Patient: sex M, age 43
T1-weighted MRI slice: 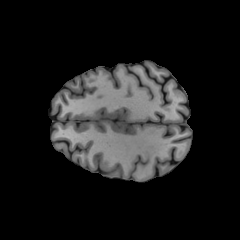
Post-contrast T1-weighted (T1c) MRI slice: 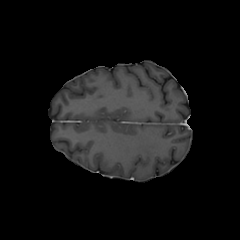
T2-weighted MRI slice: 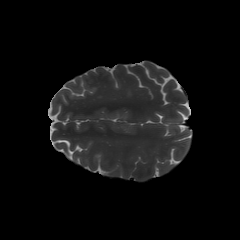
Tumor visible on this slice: no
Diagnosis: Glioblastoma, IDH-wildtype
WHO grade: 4